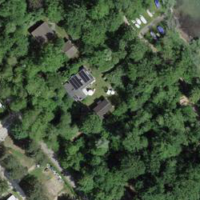
EUNIS habitat code: 41
Species observed at this site:
Symphyotrichum lanceolatum
Humulus lupulus